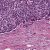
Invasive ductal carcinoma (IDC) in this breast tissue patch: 1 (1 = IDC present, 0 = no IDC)